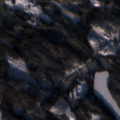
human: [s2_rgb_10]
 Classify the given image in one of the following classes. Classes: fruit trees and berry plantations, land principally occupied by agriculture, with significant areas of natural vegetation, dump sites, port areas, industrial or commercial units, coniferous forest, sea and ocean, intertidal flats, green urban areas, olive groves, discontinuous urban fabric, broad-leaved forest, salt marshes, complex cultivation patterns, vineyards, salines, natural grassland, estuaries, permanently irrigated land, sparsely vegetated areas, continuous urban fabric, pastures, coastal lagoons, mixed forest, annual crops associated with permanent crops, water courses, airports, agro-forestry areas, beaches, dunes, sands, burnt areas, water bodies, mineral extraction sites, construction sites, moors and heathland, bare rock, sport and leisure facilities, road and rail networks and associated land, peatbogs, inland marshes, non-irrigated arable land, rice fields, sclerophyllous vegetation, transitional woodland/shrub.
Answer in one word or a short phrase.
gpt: coniferous forest, mixed forest